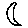
Label: moon